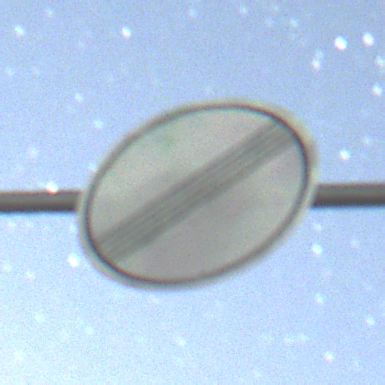
Verkehrszeichen: EndeSaemtlicherBegrenzungen
Umgebung: Outdoor, Nature
Tageszeit: Night
Wetter: Clear
Licht: Natural
Jahreszeit: NotSpecified
Kontrast: HighContrast